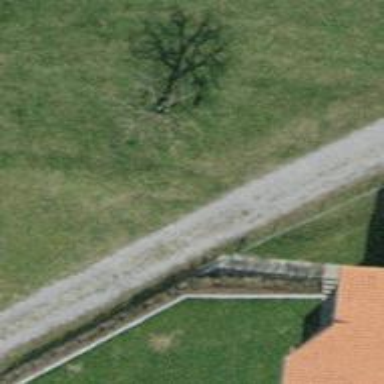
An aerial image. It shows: Track with pebblestone surface. The track type is grade2.